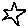
Label: star